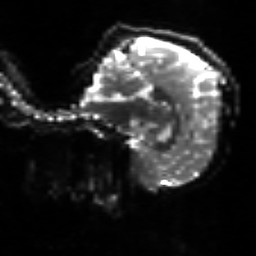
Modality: sbref
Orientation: sagittal
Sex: female
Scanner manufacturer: siemens
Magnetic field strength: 3 T
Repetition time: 5 s
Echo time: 0.071 s